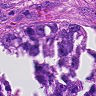
Metastatic tissue present: yes